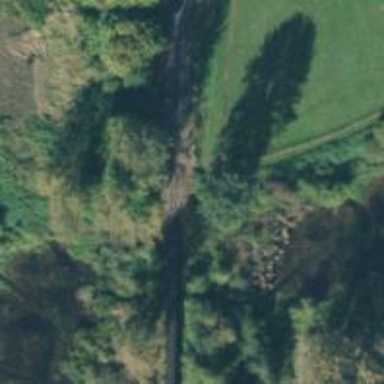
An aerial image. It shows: Disused railway bridge.